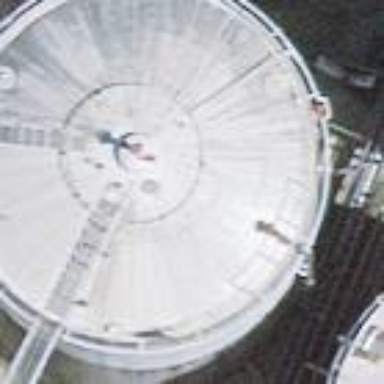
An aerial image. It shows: Building with storage tank.